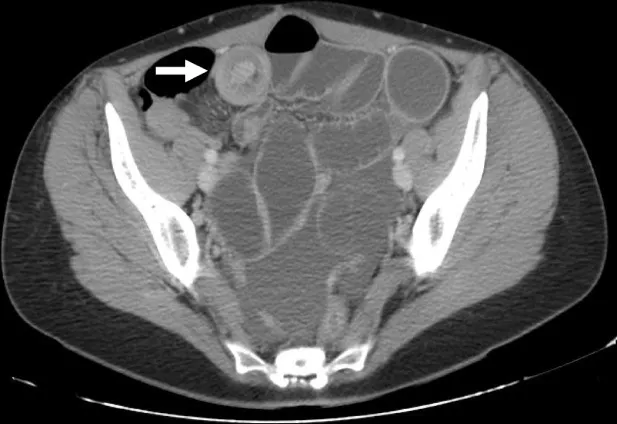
Abdominal CT evidenced a complete bowel obstruction secondary to intestinal caliber change, at the level of bowel intussusception (arrow showing the. doughnut sign ).
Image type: radiology (ct)